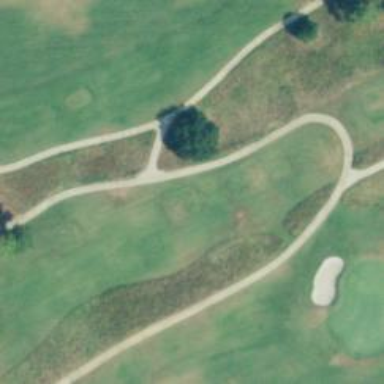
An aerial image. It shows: Golf cartpath that is also road path.